Field crop: tomato
Growth stage: 1
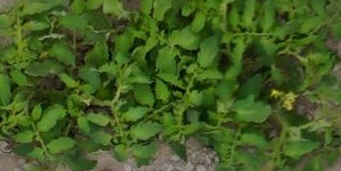
Species: tomato